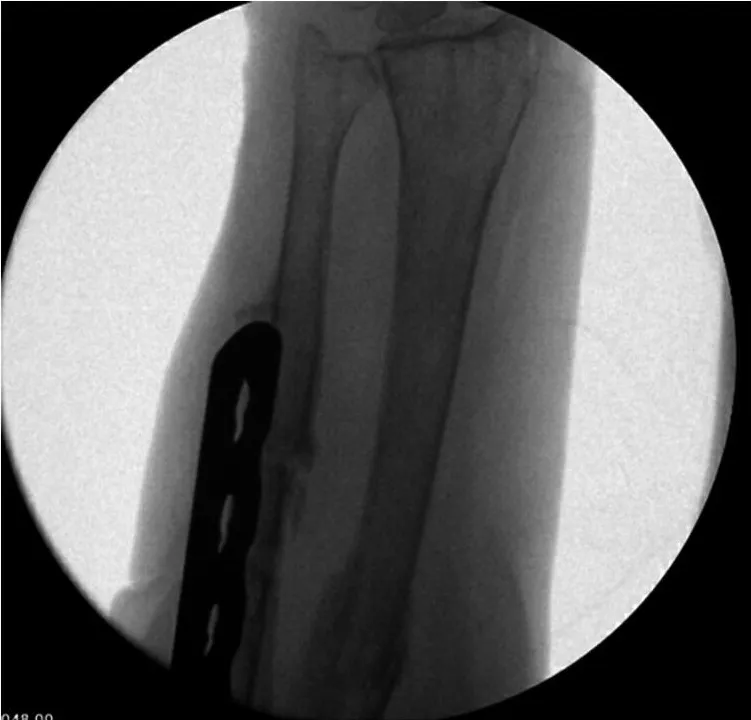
X-Ray taken following hardware removal showing healed fractures.
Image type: radiology (x_ray)